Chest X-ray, AP view. Patient: 63 years old, sex F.
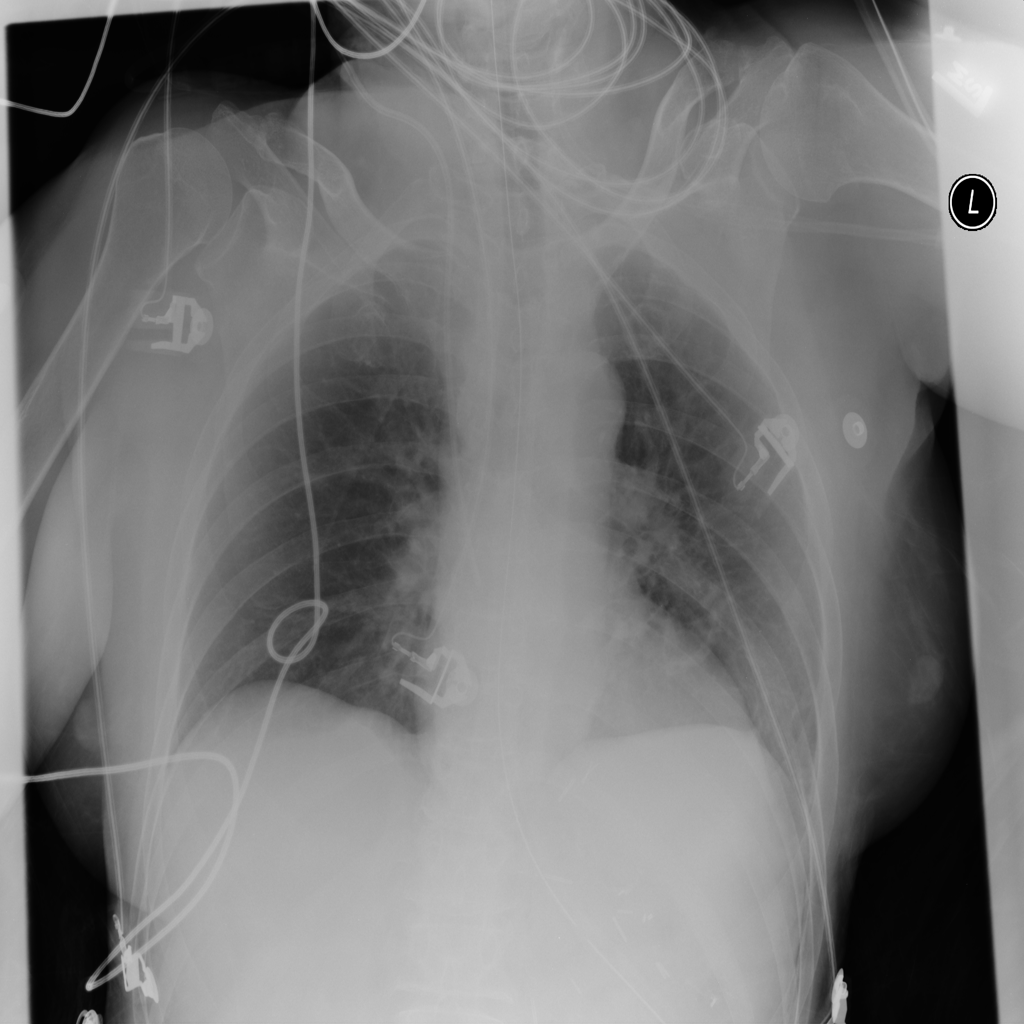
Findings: No Finding